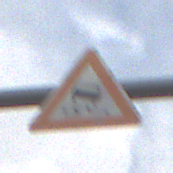
Verkehrszeichen: SchleuderOderRutschgefahr
Umgebung: Outdoor, Nature
Tageszeit: MorningAfternoon
Wetter: Overcast
Licht: Natural
Jahreszeit: NotSpecified
Kontrast: LowContrast